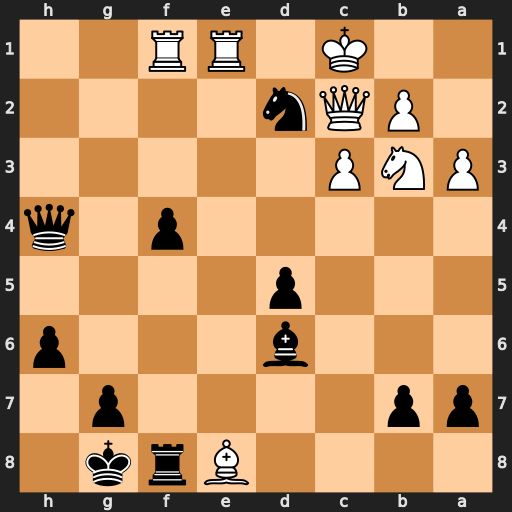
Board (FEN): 4Brk1/pp4p1/3b3p/3p4/5p1q/PNP5/1PQn4/2K1RR2
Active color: b
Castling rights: -
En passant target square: -
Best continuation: Nxf1 Rxf1 Rxe8